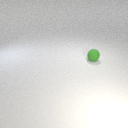
small green rubber sphere